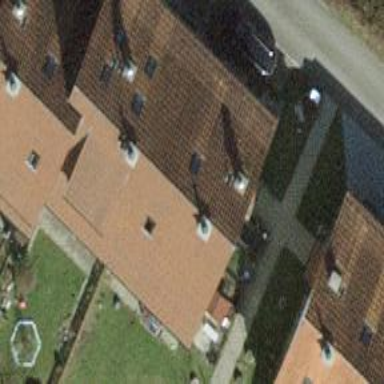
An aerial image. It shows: Terrace building.